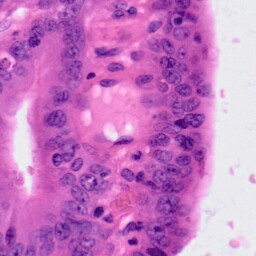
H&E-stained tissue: Colon